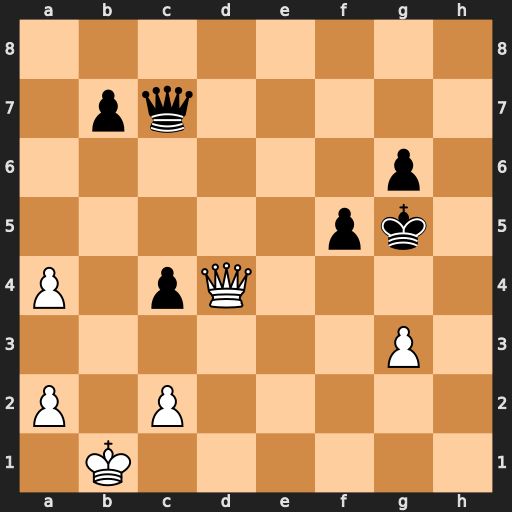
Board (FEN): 8/1pq5/6p1/5pk1/P1pQ4/6P1/P1P5/1K6
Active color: w
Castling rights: -
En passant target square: -
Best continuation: Qh4#